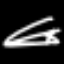
Label: hourglass